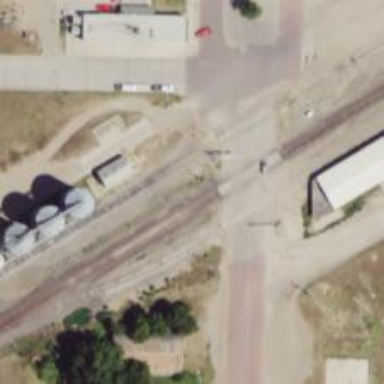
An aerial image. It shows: Level crossing along the railway.